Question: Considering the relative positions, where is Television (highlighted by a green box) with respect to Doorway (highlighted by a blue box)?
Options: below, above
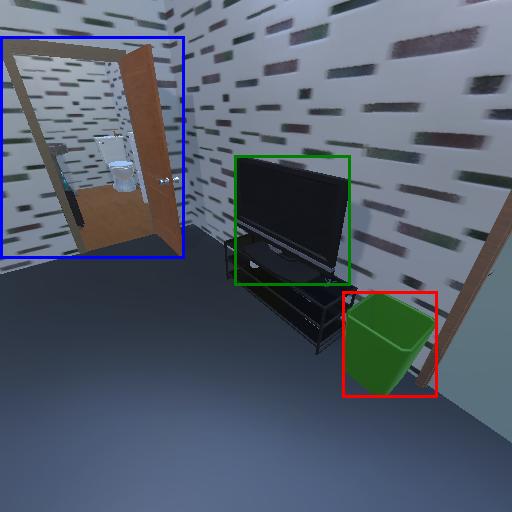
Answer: below